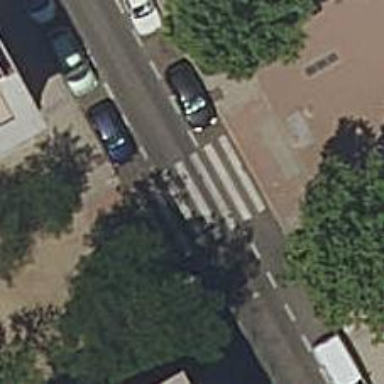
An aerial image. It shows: Pedestrian road.